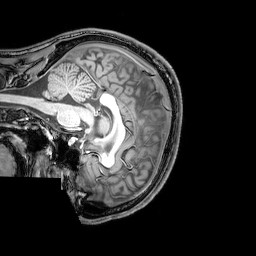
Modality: T1w
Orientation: sagittal
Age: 25
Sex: male
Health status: healthy
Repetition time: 0.081 s
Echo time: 0.037 s